Question: this is my database:

When I try with mysql this query all goes good:
'''
SELECT *
FROM privati AS p
INNER JOIN richiestepreventivo AS r
ON p.id = r.idPrivato
WHERE r.idImpresa = xx
'''
But If I do:
'''
$qr = Doctrine_Query::create()
->select('*')
->from('privati as p')
->innerJoin('richiestepreventivo as r ON p.id=r.idPrivato ')
->where('r.idImpresa=' . $idI);
'''
But gives me this error:
'''
Unknown relation alias
'''
This is my YAML file:
'''
---
detect_relations: true
options:
collate: latin1_swedish_ci
charset: latin1
type: InnoDB
exclienti:
columns:
id:
type: integer(4)
primary: true
notnull: true
regione:
type: string(25)
notnull: true
data_reg:
type: date
notnull: true
default: '0000-00-00'
provincia:
type: string(2)
notnull: true
azienda:
type: string(25)
notnull: true
telefono:
type: string(25)
notnull: true
email:
type: string(25)
notnull: true
RM:
type: integer(4)
notnull: true
p1:
type: string(2)
notnull: true
p2:
type: string(2)
notnull: true
p3:
type: string(2)
notnull: true
p4:
type: string(2)
notnull: true
p5:
type: string(2)
notnull: true
p6:
type: string(2)
notnull: true
p7:
type: string(2)
notnull: true
p8:
type: string(2)
notnull: true
note:
type: string(255)
notnull: true
prevInviati:
type: integer(4)
notnull: true
default: '0'
nIscrizioni:
type: integer(4)
notnull: true
default: '0'
idImpresa:
type: integer(4)
notnull: true
data_form:
type: date
notnull: true
default: '0000-00-00'
options:
charset: latin1
imprese:
columns:
id:
type: integer(4)
primary: true
notnull: true
autoincrement: true
regione:
type: string(25)
notnull: true
data_form:
type: date
notnull: true
data_reg:
type: date
default: '0000-00-00'
provincia:
type: string(2)
notnull: true
azienda:
type: string(25)
notnull: true
telefono:
type: string(25)
notnull: true
email:
type: string(25)
notnull: true
RM:
type: integer(4)
default: '0'
p1:
type: string(2)
notnull: true
default: ''
p2:
type: string(2)
notnull: true
default: ''
p3:
type: string(2)
notnull: true
default: ''
p4:
type: string(2)
notnull: true
default: ''
p5:
type: string(2)
notnull: true
default: ''
p6:
type: string(2)
notnull: true
default: ''
p7:
type: string(2)
notnull: true
default: ''
p8:
type: string(2)
notnull: true
default: ''
note:
type: string(255)
default: ''
prevInviati:
type: integer(4)
notnull: true
default: '0'
nIscrizioni:
type: integer(4)
default: '0'
options:
charset: latin1
privati:
columns:
id:
type: integer(4)
primary: true
notnull: true
autoincrement: true
data:
type: date
default: null
regione:
type: string(20)
default: null
provincia:
type: string(20)
default: null
nome:
type: string(25)
default: null
telefono:
type: string(25)
notnull: true
email:
type: string(30)
default: null
richiesta:
type: string(255)
default: null
cod1:
type: integer(4)
default: '0'
cod2:
type: integer(4)
default: '0'
cod3:
type: integer(4)
default: '0'
cod4:
type: integer(4)
default: '0'
cod5:
type: integer(4)
default: '0'
note:
type: string(255)
default: null
options:
charset: latin1
richiestepreventivo:
columns:
id:
type: integer(4)
primary: true
notnull: true
autoincrement: true
idPrivato:
type: integer(4)
notnull: true
idImpresa:
type: integer(4)
notnull: true
data_invio:
type: date
notnull: true
relations:
idImpresa:
class: imprese
local: idImpresa
foreign: id
foreignAlias: richiestepreventivoes
onDelete: cascade
idPrivato:
class: privati
local: idPrivato
foreign: id
foreignAlias: richiestepreventivoes
indexes:
1 impresa piu richieste preventivo:
fields: [idImpresa]
FKRichiesteP160761:
fields: [idPrivato]
options:
charset: latin1
'''
What is wrong?
Thanks.
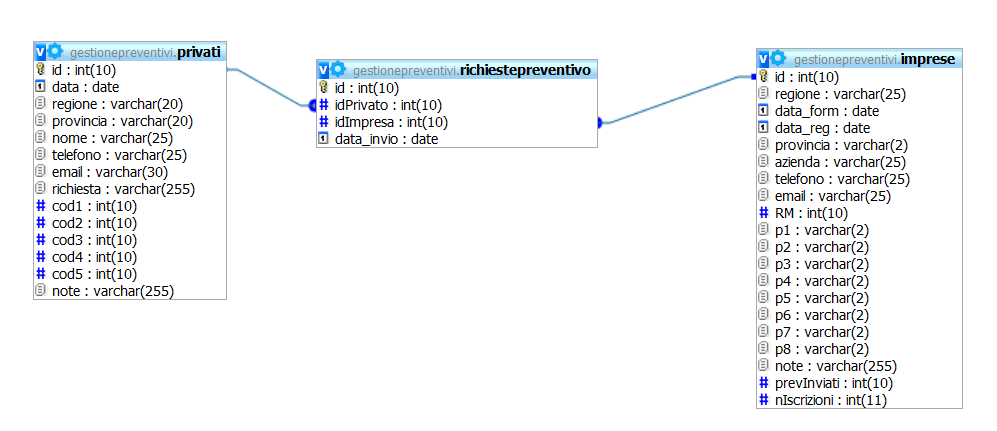
Answer: It should be '->innerJoin('p.richiestepreventivo as r ON p.id=r.idPrivato ')'
try
'''
$qr = Doctrine_Query::create()
->select('*')
->from('privati p')
->innerJoin('p.richiestepreventivo r ON p.id=r.idPrivato ')
->where('r.idImpresa=' . $idI);
'''
I have some working code that do almost the same and there is no 'as' in it. And, just in case, please check your generated model classes, DQL is case-sensitive. From your YAML it is clear they should be lowercase, but maybe somebody renamed them.